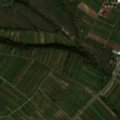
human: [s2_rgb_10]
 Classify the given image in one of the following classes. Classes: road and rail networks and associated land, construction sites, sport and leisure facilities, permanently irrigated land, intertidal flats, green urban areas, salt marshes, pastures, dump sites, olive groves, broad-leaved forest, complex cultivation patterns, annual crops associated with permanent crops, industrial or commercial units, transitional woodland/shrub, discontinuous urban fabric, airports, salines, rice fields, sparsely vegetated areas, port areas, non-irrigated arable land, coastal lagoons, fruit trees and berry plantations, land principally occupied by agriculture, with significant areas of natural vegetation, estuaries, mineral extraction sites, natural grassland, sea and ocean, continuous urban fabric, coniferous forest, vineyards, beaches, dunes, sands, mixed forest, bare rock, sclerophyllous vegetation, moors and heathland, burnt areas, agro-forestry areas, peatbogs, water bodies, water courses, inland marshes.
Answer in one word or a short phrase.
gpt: discontinuous urban fabric, vineyards, pastures, broad-leaved forest